Aerial crown-view tile of a tropical tree (Barro Colorado Island, Panama), acquired 20250512:
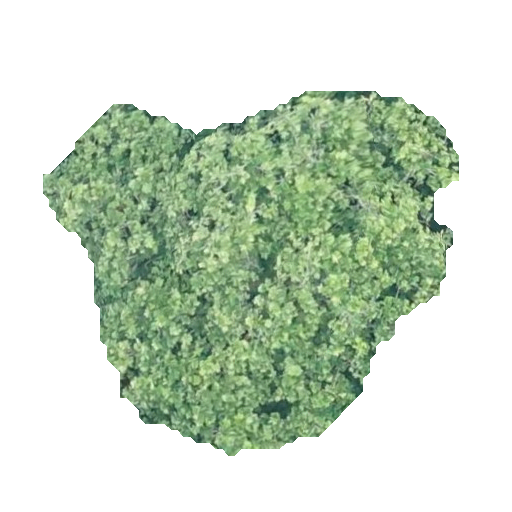
Species: Anacardium excelsum
GBIF accepted scientific name: Anacardium excelsum
Crown area: 153.67 m²